Question: What display modes are available?
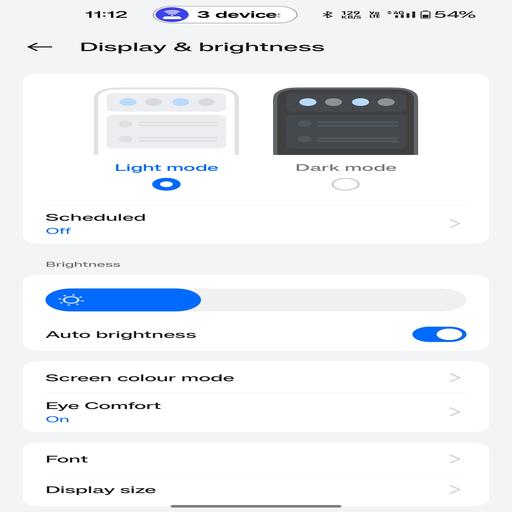
Answer: Light mode, Dark mode